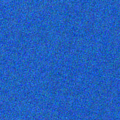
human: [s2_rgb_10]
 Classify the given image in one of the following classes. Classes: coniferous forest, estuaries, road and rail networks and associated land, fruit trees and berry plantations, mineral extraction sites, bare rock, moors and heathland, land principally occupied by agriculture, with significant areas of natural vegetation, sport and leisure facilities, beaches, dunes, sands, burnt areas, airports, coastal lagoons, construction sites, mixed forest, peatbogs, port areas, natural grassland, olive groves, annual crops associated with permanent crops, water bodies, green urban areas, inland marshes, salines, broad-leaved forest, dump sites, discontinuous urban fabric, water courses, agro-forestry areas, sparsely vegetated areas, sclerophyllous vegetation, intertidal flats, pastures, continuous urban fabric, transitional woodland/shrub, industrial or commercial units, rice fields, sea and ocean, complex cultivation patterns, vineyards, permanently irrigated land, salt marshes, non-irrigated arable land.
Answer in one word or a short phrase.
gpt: sea and ocean